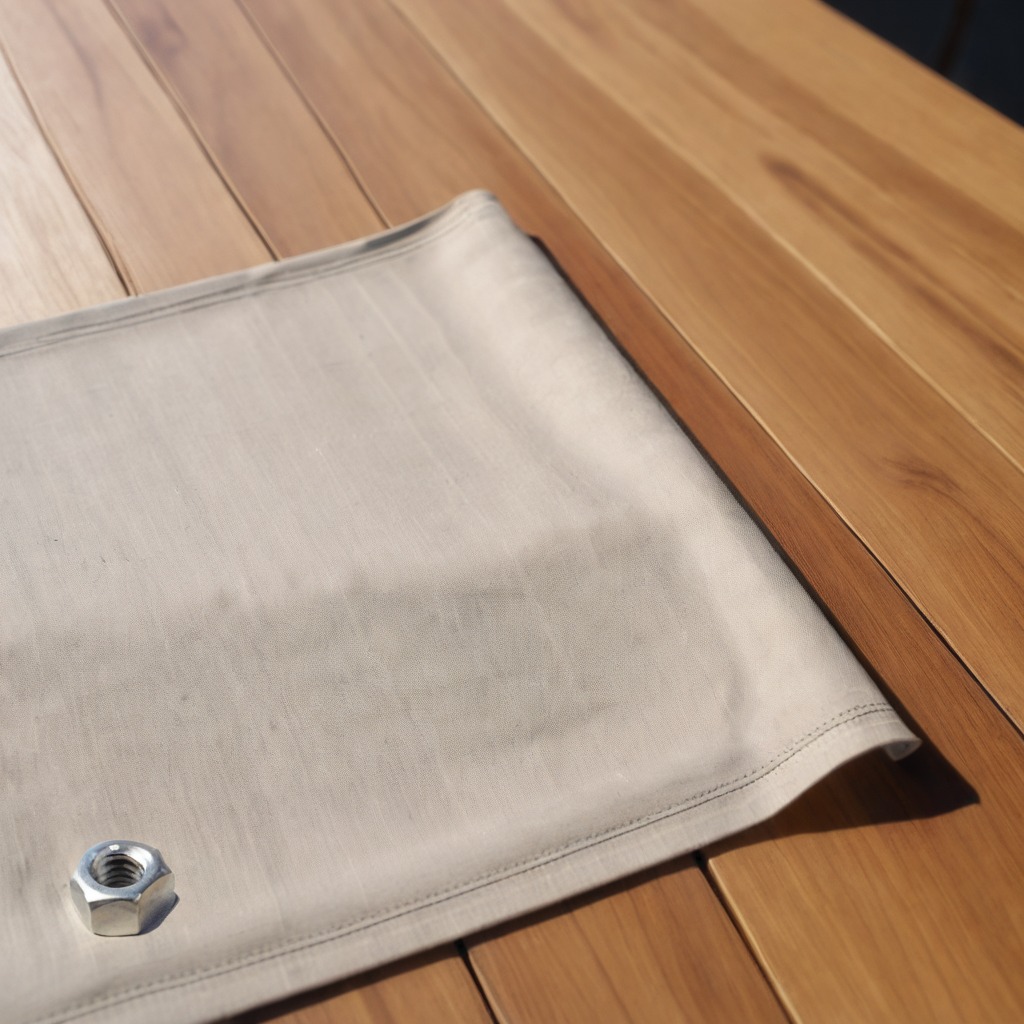
A metal nut lying on a wooden table in an outdoor workshop during daytime bright natural light soft shadows worn but beneath the cloth